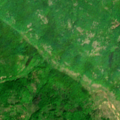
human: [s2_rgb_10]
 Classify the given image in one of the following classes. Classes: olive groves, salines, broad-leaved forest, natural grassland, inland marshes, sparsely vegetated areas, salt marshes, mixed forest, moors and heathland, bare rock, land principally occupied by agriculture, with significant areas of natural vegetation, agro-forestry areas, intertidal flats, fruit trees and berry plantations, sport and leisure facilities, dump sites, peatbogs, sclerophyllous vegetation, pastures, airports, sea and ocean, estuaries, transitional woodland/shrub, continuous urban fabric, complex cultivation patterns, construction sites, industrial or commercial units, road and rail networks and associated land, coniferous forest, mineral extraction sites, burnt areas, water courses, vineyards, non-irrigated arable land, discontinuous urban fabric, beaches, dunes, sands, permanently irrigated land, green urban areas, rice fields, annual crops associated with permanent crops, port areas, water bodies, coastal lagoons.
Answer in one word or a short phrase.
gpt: broad-leaved forest, natural grassland, transitional woodland/shrub